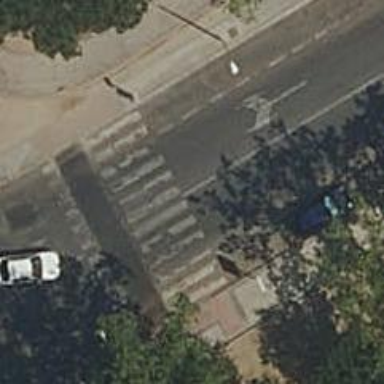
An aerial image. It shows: Footway with zebra crossing.